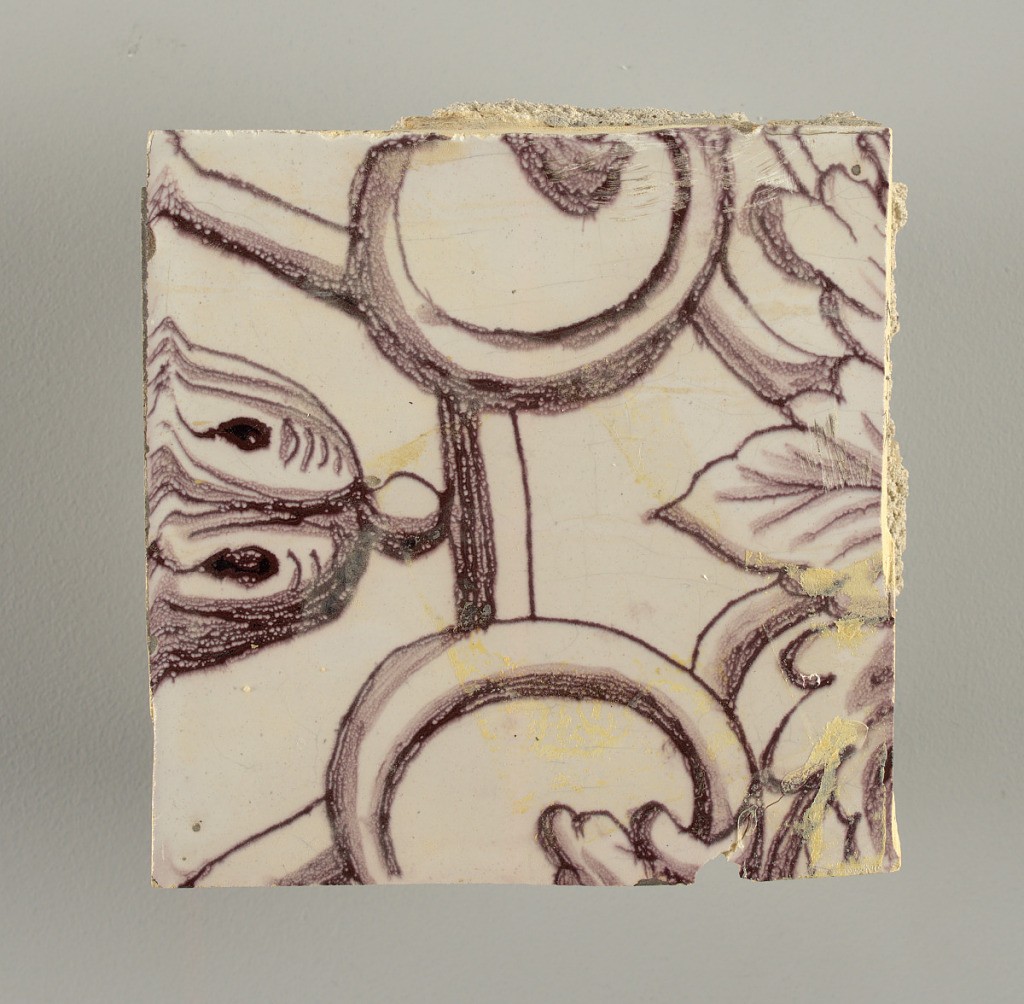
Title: Tile wall facing
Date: ca. 1725
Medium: Tin-glazed earthenware, underglaze
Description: Horizontal rectangle.  Thirty tiles wide and twenty-three tiles high with opening for fireplace eleven tiles wide and ten high.  Foliage arabesques disposed about three vertical axes from which are emphazised by urns at center and right, and at left by the figure of a standing woman carrying an infant on her arm and accompanied by two children.